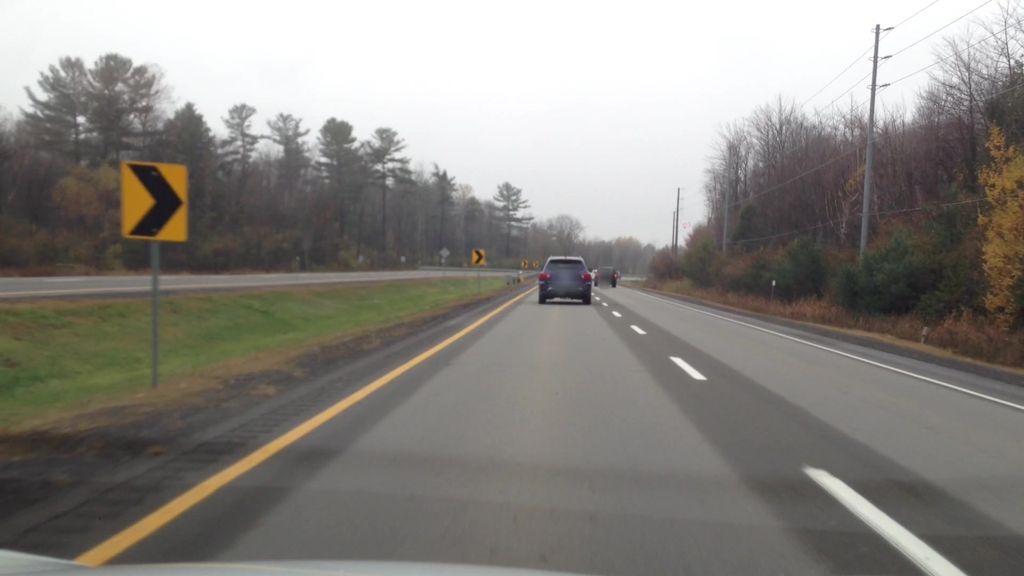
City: ottawa-gatineau